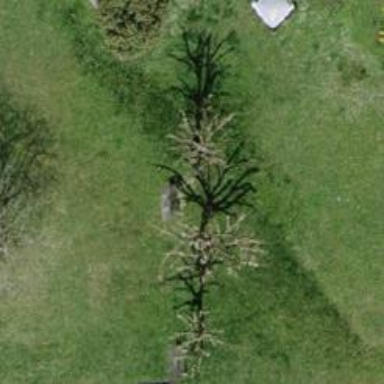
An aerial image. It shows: Mixed leaf type tree in natural setting.